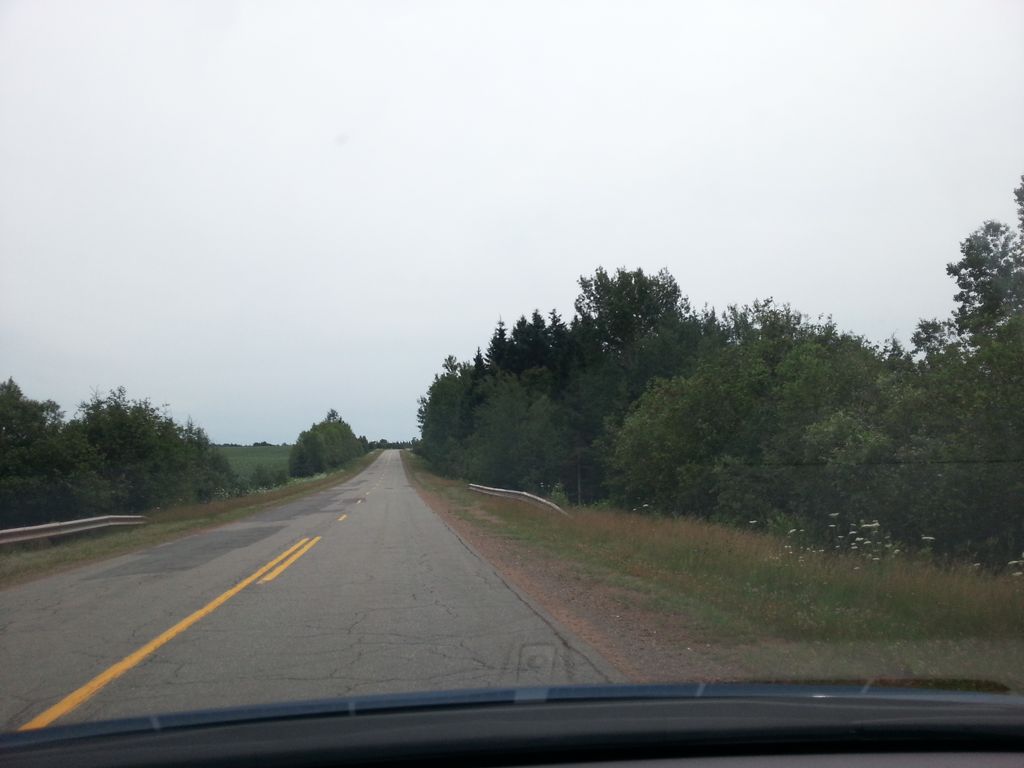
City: charlottetown